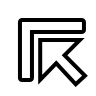
Cursor type: resize_nw
OS/theme: linux-notwaita
Variant: white